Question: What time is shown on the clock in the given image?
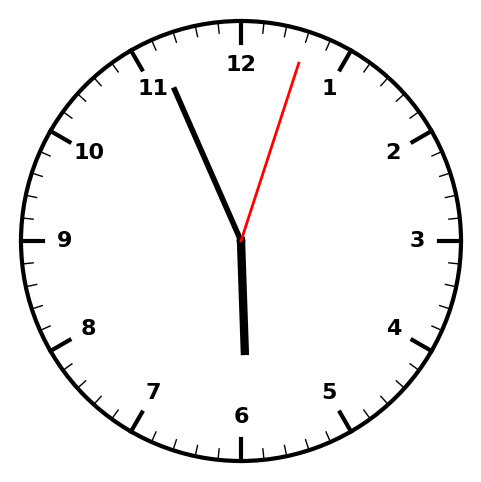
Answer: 05:56:03